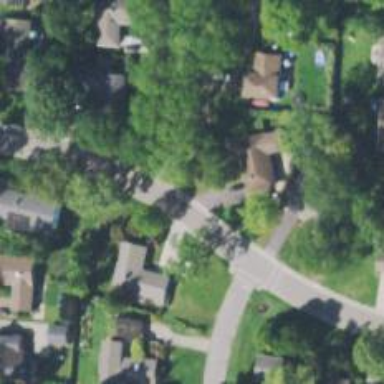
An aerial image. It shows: Residential driveway designated as service road.